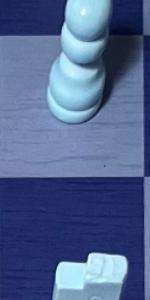
Label: Empty